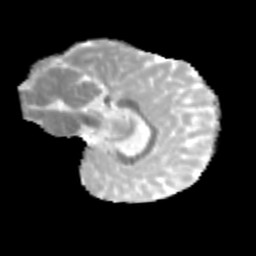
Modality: MD
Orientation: sagittal
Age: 12
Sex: male
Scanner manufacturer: siemens
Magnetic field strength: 3 T
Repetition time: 3.8 s
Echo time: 0.07 s